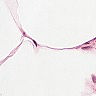
Metastatic tissue present: no